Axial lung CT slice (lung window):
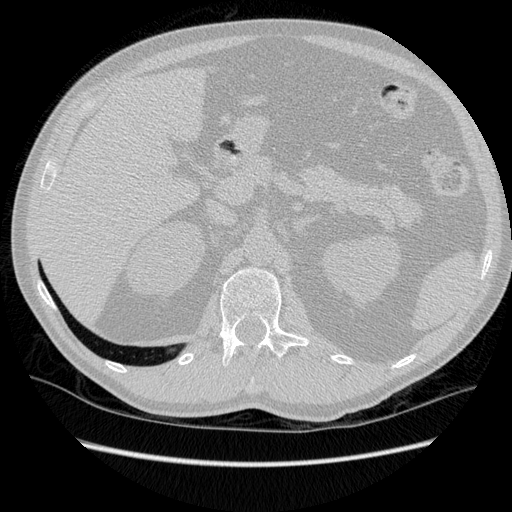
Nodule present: no